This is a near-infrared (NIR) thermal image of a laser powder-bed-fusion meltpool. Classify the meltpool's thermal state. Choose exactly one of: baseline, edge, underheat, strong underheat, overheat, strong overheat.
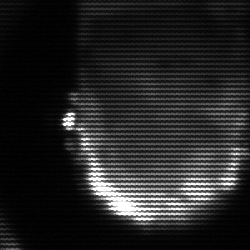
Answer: baseline